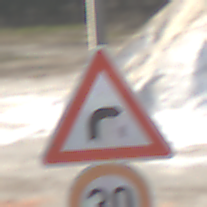
Verkehrszeichen: KurveRechts
Zusatzzeichen unten: Geschwindigkeit30
Umgebung: Outdoor, Suburban
Tageszeit: Midday
Wetter: PartlyCloudy
Licht: Natural
Jahreszeit: NotSpecified
Kontrast: HighContrast